Group 1:
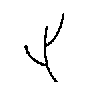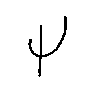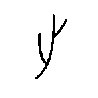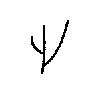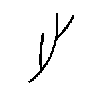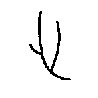
Group 2:
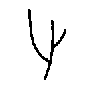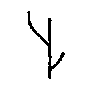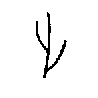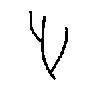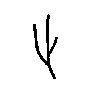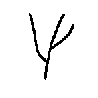
Rule separating the two groups: The end of the right branch is higher than that of the left branch vs. the end of the right branch is lower than that of the left branch.
Concepts: above_below, branch_point, left_right, line_or_curve_endpoint, tracing_line_or_curve
Author: Mikhail M. Bongard
Reference: M. M. Bongard, Pattern Recognition, Spartan Books, 1970, p. 236.